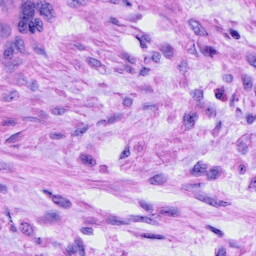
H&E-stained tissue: Cervix